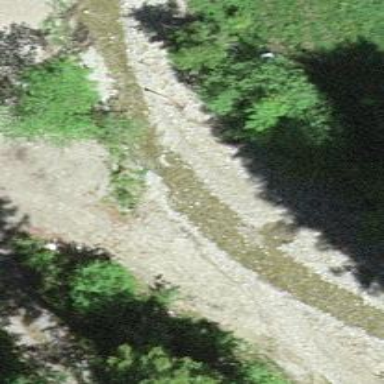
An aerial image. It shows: Culvert tunnel.